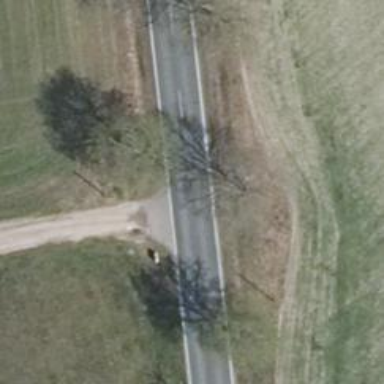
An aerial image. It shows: Deciduous broadleaved tree.